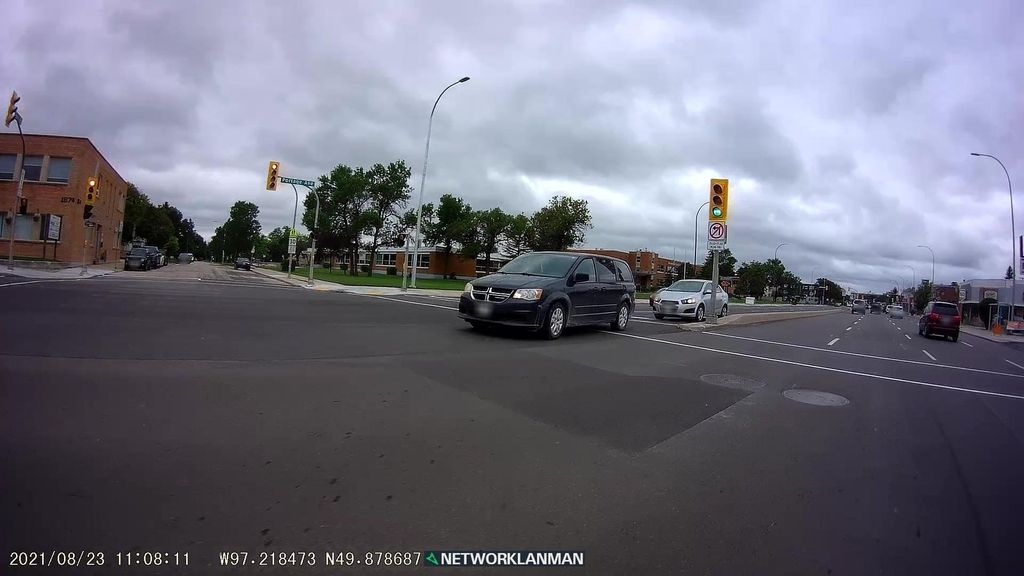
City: winnipeg